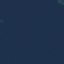
Land use / land cover: SeaLake